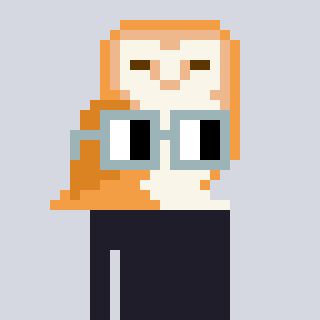
a pixel art character with square dark gray glasses, a owl-shaped head and a green-colored body on a cool background